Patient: sex M, age 44
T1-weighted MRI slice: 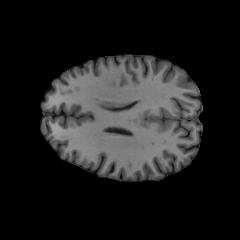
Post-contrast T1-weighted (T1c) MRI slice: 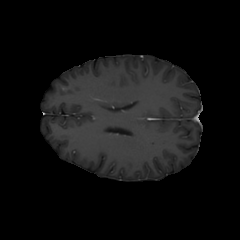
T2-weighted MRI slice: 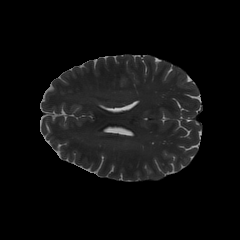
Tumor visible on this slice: no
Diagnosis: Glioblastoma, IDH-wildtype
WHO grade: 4